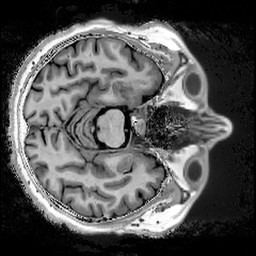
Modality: T1w
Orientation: axial
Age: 69
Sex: male
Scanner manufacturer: siemens
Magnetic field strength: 3 T
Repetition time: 5 s
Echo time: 0.00298 s